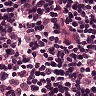
Metastatic tissue present: no